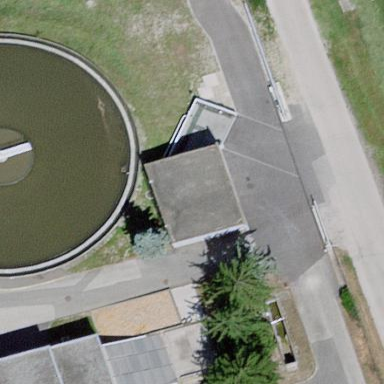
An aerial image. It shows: Building that houses wastewater plant.